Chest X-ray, PA view. Patient: 18 years old, sex M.
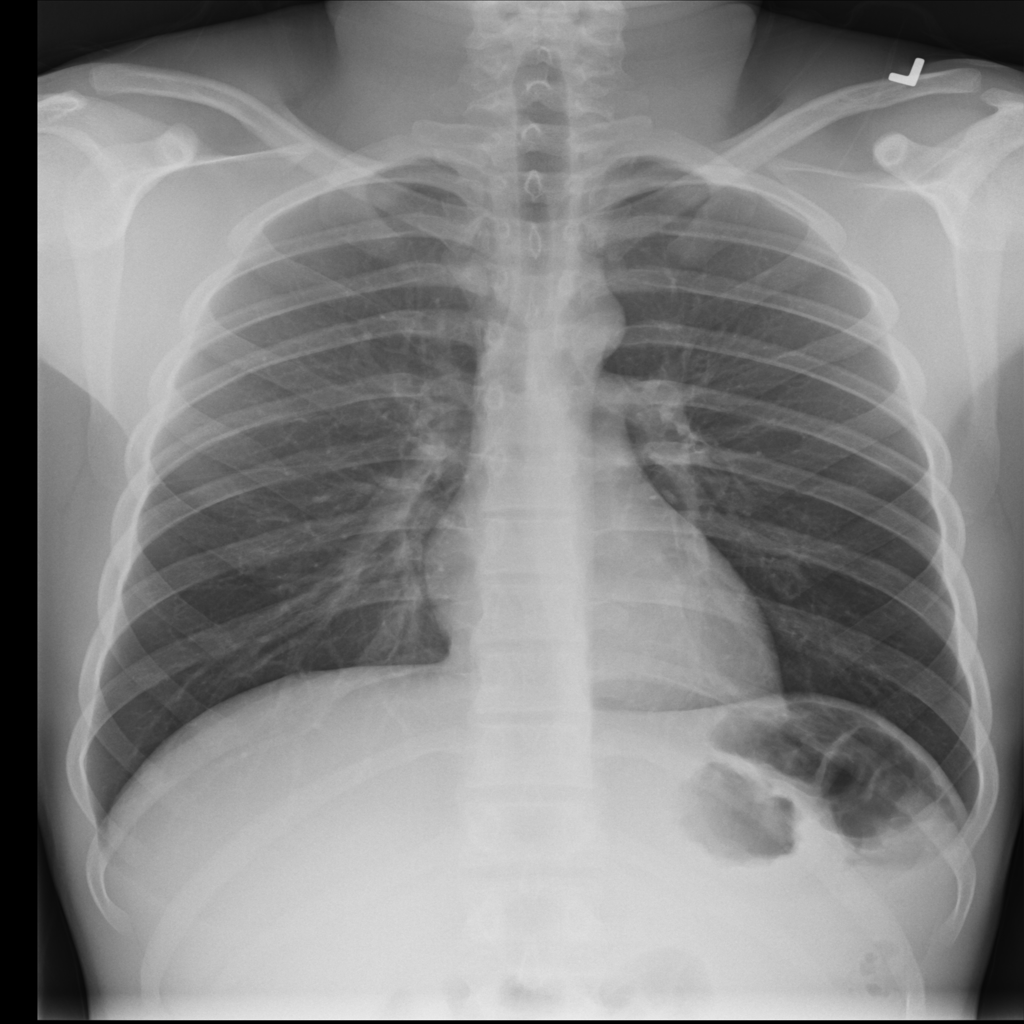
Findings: No Finding